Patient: sex F, age 71
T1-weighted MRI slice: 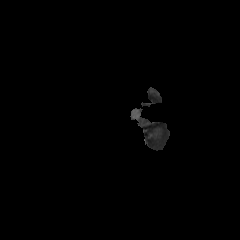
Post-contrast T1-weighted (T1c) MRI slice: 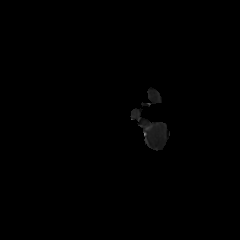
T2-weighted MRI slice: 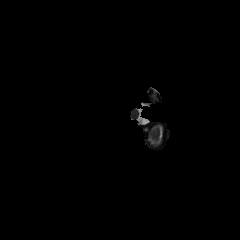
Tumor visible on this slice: no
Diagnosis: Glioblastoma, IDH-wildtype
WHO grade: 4